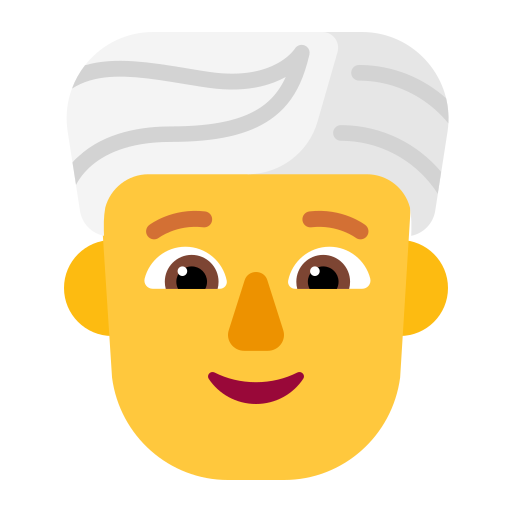
person wearing turban flat default